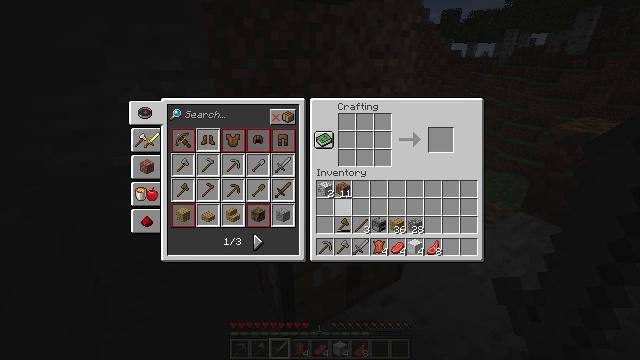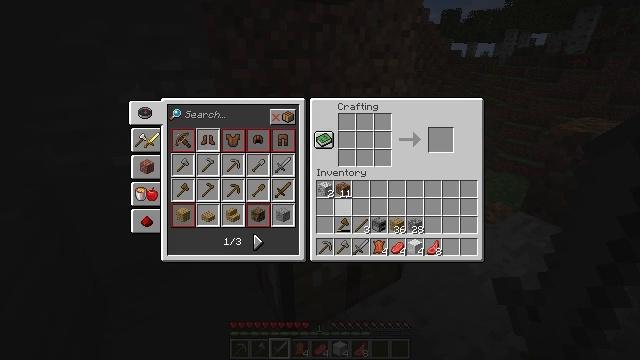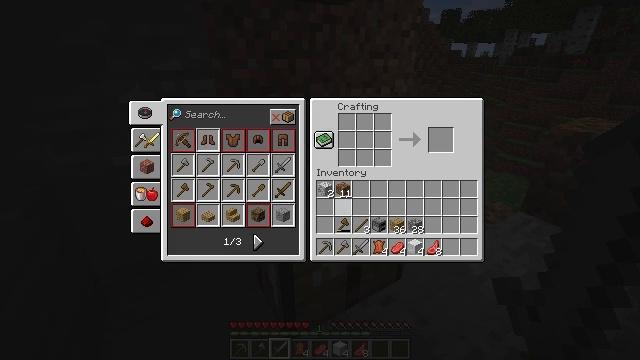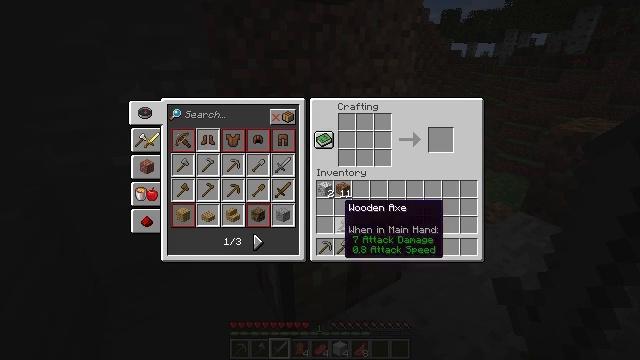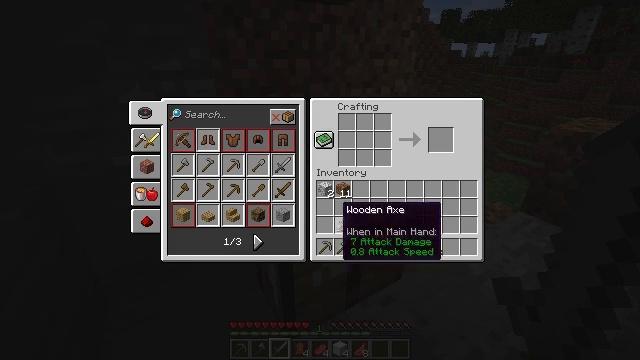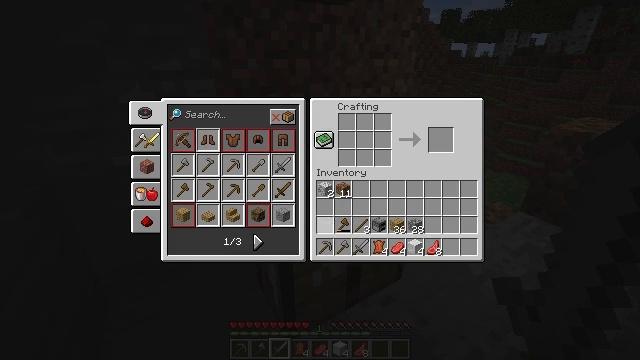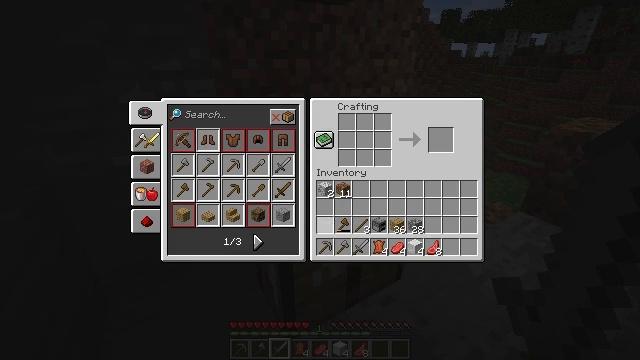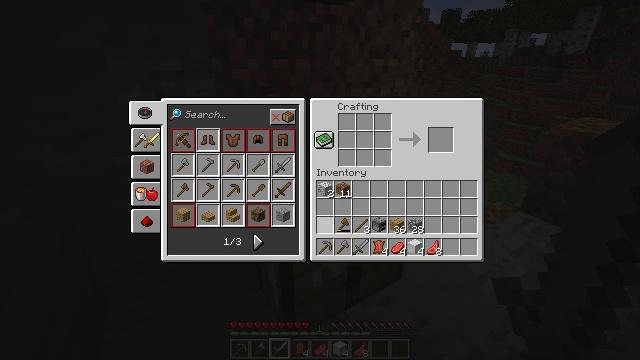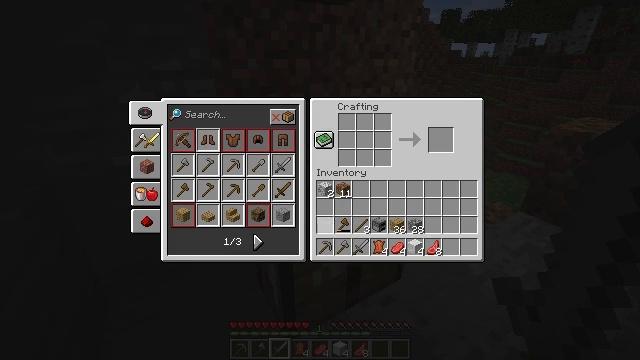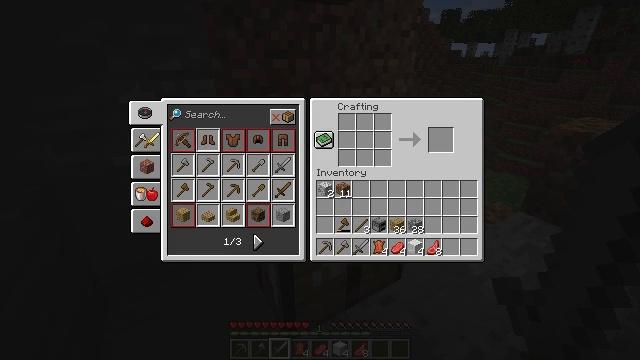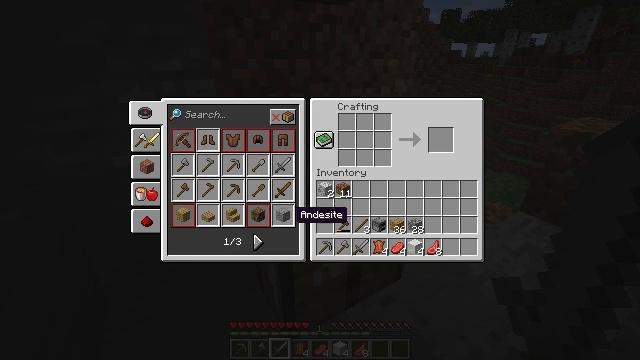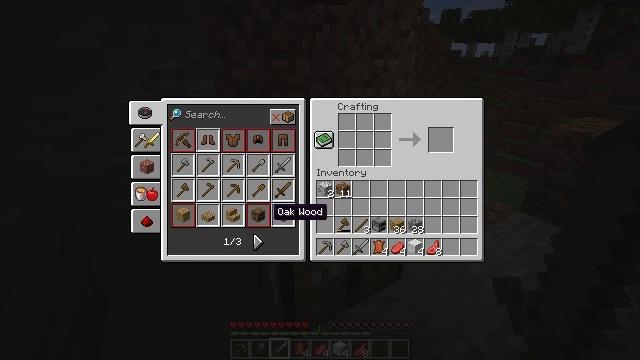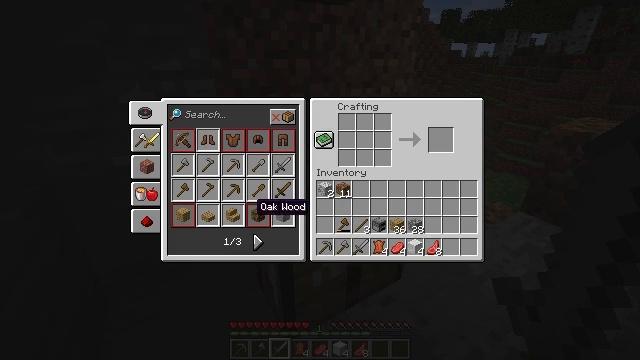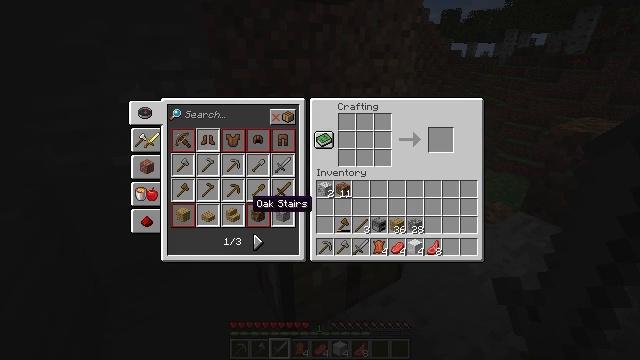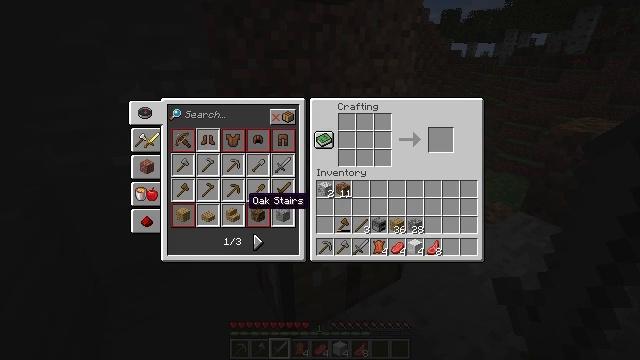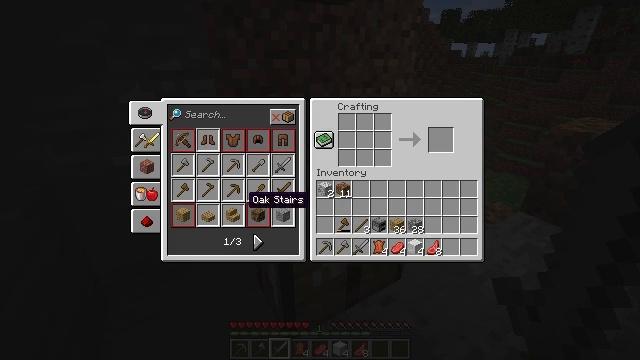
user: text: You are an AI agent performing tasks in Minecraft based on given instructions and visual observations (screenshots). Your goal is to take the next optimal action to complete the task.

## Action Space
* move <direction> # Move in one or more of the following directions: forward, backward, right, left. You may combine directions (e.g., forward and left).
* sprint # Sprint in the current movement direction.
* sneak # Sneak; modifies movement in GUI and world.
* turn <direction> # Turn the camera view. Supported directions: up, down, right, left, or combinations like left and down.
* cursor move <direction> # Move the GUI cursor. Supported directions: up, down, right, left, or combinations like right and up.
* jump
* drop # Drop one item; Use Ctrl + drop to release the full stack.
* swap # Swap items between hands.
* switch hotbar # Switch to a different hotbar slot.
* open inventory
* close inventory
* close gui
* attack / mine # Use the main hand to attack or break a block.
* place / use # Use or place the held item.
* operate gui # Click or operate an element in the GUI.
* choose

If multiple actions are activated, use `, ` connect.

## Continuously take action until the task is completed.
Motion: motion action
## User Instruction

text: Use leather in the crafting table to make leather boots.
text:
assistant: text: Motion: no_op
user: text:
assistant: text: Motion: no_op
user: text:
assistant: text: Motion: no_op
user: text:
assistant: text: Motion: no_op
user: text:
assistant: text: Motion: no_op
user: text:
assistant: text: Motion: no_op
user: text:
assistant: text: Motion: no_op
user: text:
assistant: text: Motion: no_op
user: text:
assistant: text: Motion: cursor move left
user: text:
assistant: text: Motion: cursor move left
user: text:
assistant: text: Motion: cursor move left
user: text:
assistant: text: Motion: cursor move left
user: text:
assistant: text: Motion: no_op
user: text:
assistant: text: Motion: no_op
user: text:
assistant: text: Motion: no_op
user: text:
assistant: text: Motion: no_op
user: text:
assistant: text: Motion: no_op
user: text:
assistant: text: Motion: no_op
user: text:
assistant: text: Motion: no_op
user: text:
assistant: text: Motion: no_op
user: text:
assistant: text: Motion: no_op
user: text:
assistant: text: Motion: no_op
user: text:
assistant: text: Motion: no_op
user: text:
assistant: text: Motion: no_op
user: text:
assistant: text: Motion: no_op
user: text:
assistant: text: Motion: no_op
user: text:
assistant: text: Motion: no_op
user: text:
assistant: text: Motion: no_op
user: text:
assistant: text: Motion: no_op
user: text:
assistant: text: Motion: no_op